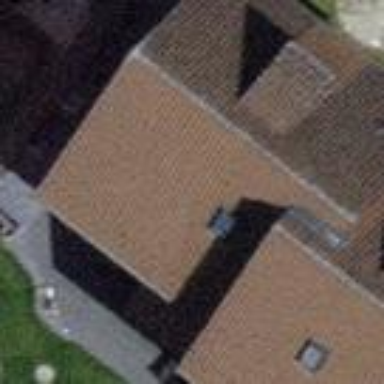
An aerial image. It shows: Terrace building.